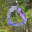
Label: 0